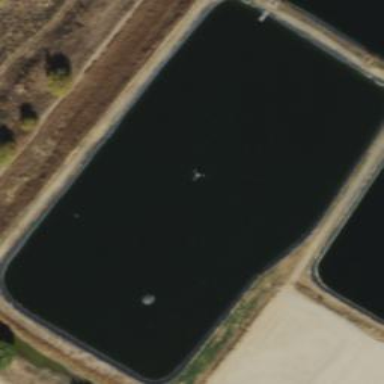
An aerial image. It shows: Sewage reservoir surrounded by water.